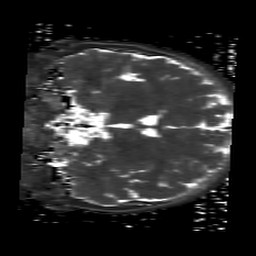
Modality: T2map
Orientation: coronal
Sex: male
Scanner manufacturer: siemens
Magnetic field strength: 3 T
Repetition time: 4 s